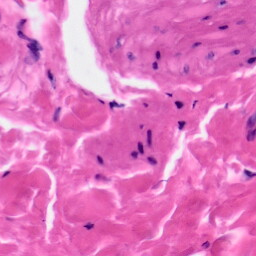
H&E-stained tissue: Skin